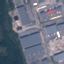
Land use / land cover class: Industrial